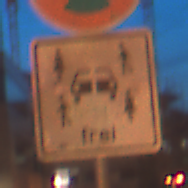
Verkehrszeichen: CarsharingfahrzeugeFrei
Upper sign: AbsolutesHalteverbot
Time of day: Night
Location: Outdoor (Urban)
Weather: PartlyCloudy
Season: NotSpecified
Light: Artificial